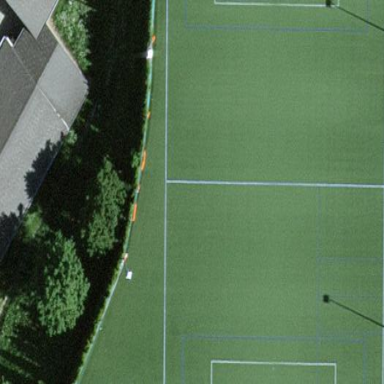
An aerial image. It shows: Soccer pitch designated for leisure and sports activities.